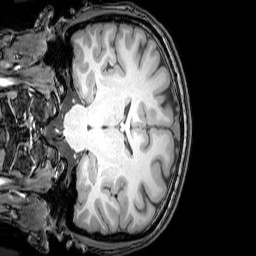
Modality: T1w
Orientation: coronal
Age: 25
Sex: male
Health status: healthy
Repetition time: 0.081 s
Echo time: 0.037 s